Question: I want to have 2 views displayed on the screen - one would be a camera preview, on the top, while other one would show an image or a google map - and live on the bottom of the screen.
I want to have a gradient-like transition between them though - so there's no rough edge between them. Is that possible to have such an effect?
Edit:
The effect I'd like to achieve should look like this (top part comes from the camera preview, while bottom part should be a map...):

On the iOS I got similar effect with CameraOverlay showing the map and setting the layer masp to the gradient:
'''
CAGradientLayer *gradient = [CAGradientLayer layer];
gradient.frame = self.map.bounds;
gradient.colors = [NSArray arrayWithObjects:(id)[[UIColor colorWithWhite: 1.0 alpha: 0.0] CGColor], (id)[[UIColor colorWithWhite: 1.0 alpha: 1.0] CGColor], nil];
gradient.startPoint = CGPointMake(0.5f, 0.0f);
gradient.endPoint = CGPointMake(0.5f, 0.5f);
self.map.layer.mask = gradient;
'''
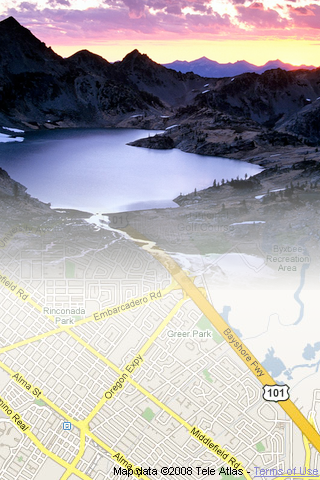
Answer: This possible, but perhaps a bit complicated. To keep it simple, I've put the core code for achieving this in the answer. As has been noted, you need two views to do this, one "on top of" the other. The "lower" one should be a SurfaceView, driven by the maps API. The "higher" one should show the camera image faded out over it.
EDIT: As mr_archano points out, the API is (now) defined such that without a SurfaceView the camera wont send out preview data. Ho hum, such is the nature of progress, However, this is also surmountable.
The code presents:
- - -
The core code therefore gives "camera preview" over "camera preview", and the upper picture has been intentionally distorted so it's clearly visible fully at the top, fading in the middle and gone at the bottom.
May I suggest that the best way to use this code is to implement these first four steps on their own and see it working, then add the two final steps and see that working, before then inserting the key concepts into another, doubtless larger and more complex, piece of code.
First Four steps:
1. Create a custom view for display to top, camera, view. This class renders a bitmap over whatever is underneath it. The alpha value in each pixel in the bitmap will determine how much of the lower view is let through. public class CameraOverlayView extends View {
private Paint paint;
private Size incomingSize;
private Bitmap bitmap = null;
public CameraOverlayView(Context context) {
super(context);
init();
}
public CameraOverlayView(Context context, AttributeSet attrs) {
super(context, attrs);
init();
}
private void init() {
paint = new Paint();
paint.setStyle(Style.FILL_AND_STROKE);
paint.setColor(0xffffffff);
paint.setTextSize((float) 20.0);
}
@Override
protected void onDraw(Canvas canvas) {
super.onDraw(canvas);
int width = canvas.getWidth();
int height = canvas.getHeight();
canvas.drawBitmap(bitmap, 0.0f, 0.0f, paint);
}
}
2. Put three views in a frame with them all set tofill_parent in both directions. The first one will be "underneath" (the SurfaceView so the the camera preview works). The second one "in the middle" (the surface view for Maps or whatever). The third "on top" (the view for the faded camera image). <SurfaceView
android:id="@+id/beneathSurfaceView"
android:layout_width="fill_parent"
android:layout_height="fill_parent" />
<SurfaceView
android:id="@+id/middleSurfaceView"
android:layout_width="fill_parent"
android:layout_height="fill_parent" />
<com.blah.blah.blah.CameraOverlayView
android:id="@+id/aboveCameraView"
android:layout_width="fill_parent"
android:layout_height="fill_parent" />
3. A stripped down main Activity which will set up the camera, and send the automatic preview image to the (bottom) SurfaceView and the preview image data to a processing routine. It sets a callback to catch the preview data. These two run in parallel. public class CameraOverlay extends Activity implements SurfaceHolder.Callback2 {
private SurfaceView backSV;
private CameraOverlayView cameraV;
private SurfaceHolder cameraH;
private Camera camera=null;
private Camera.PreviewCallback cameraCPCB;
@Override
protected void onCreate(Bundle savedInstanceState) {
super.onCreate(savedInstanceState);
setContentView(R.layout.camera_overlay);
// Get the two views
backSV = (SurfaceView) findViewById(R.id.beneathSurfaceView);
cameraV = (CameraOverlayView) findViewById(R.id.aboveCameraView);
// BACK: Putting the camera on the back SV (replace with whatever is driving that SV)
cameraH = backSV.getHolder();
cameraH.addCallback(this);
// FRONT: For getting the data from the camera (for the front view)
cameraCPCB = new Camera.PreviewCallback () {
@Override
public void onPreviewFrame(byte[] data, Camera camera) {
cameraV.acceptCameraData(data, camera);
}
};
}
// Making the camera run and stop with state changes
@Override
public void onResume() {
super.onResume();
camera = Camera.open();
camera.startPreview();
}
@Override
public void onPause() {
super.onPause();
camera.setPreviewCallback(null);
camera.stopPreview();
camera.release();
camera=null;
}
private void cameraImageToViewOn() {
// FRONT
cameraV.setIncomingSize(camera.getParameters().getPreviewSize());
camera.setPreviewCallback(cameraCPCB);
}
private void cameraImageToViewOff() {
// FRONT
camera.setPreviewCallback(null);
}
// The callbacks which mean that the Camera does stuff ...
@Override
public void surfaceChanged(SurfaceHolder holder, int format, int width, int height) {
// If your preview can change or rotate, take care of those events here.
// Make sure to stop the preview before resizing or reformatting it.
if (holder == null) return;
// stop preview before making changes
try {
cameraImageToViewOff(); // FRONT
camera.stopPreview();
} catch (Exception e){
// ignore: tried to stop a non-existent preview
}
// set preview size and make any resize, rotate or reformatting changes here
// start preview with new settings
try {
camera.setPreviewDisplay(holder); //BACK
camera.startPreview();
cameraImageToViewOn(); // FRONT
} catch (Exception e){
}
}
@Override
public void surfaceCreated(SurfaceHolder holder) {
try {
camera.setPreviewDisplay(holder); //BACK
camera.startPreview();
cameraImageToViewOn(); // FRONT
} catch (IOException e) {
}
}
@Override
public void surfaceDestroyed(SurfaceHolder holder) {
}
@Override
public void surfaceRedrawNeeded(SurfaceHolder holder) {
}
}
Some things are missing: Ensuring that the camera image is the right orientation Ensuring that the camera preview image is the optimal size
4. Now, add two functions to the View created in step one. The first ensures that the View knows the size of the incoming image data. The second receives the preview image data, turns it into a bitmap, distorting it along the way both for visibility and to demonstrate the alpha fade. public void setIncomingSize(Size size) {
incomingSize = size;
if (bitmap != null) bitmap.recycle();
bitmap = Bitmap.createBitmap(size.width, size.height, Bitmap.Config.ARGB_8888);
}
public void acceptCameraData(byte[] data, Camera camera) {
int width = incomingSize.width;
int height = incomingSize.height;
// the bitmap we want to fill with the image
int numPixels = width*height;
// the buffer we fill up which we then fill the bitmap with
IntBuffer intBuffer = IntBuffer.allocate(width*height);
// If you're reusing a buffer, next line imperative to refill from the start, - if not good practice
intBuffer.position(0);
// Get each pixel, one at a time
int Y;
int xby2, yby2;
int R, G, B, alpha;
float U, V, Yf;
for (int y = 0; y < height; y++) {
// Set the transparency based on how far down the image we are:
if (y<200) alpha = 255; // This image only at the top
else if (y<455) alpha = 455-y; // Fade over the next 255 lines
else alpha = 0; // nothing after that
// For speed's sake, you should probably break out of this loop once alpha is zero ...
for (int x = 0; x < width; x++) {
// Get the Y value, stored in the first block of data
// The logical "AND 0xff" is needed to deal with the signed issue
Y = data[y*width + x] & 0xff;
// Get U and V values, stored after Y values, one per 2x2 block
// of pixels, interleaved. Prepare them as floats with correct range
// ready for calculation later.
xby2 = x/2;
yby2 = y/2;
U = (float)(data[numPixels + 2*xby2 + yby2*width] & 0xff) - 128.0f;
V = (float)(data[numPixels + 2*xby2 + 1 + yby2*width] & 0xff) - 128.0f;
// Do the YUV -> RGB conversion
Yf = 1.164f*((float)Y) - 16.0f;
R = (int)(Yf + 1.596f*V);
G = 2*(int)(Yf - 0.813f*V - 0.391f*U); // Distorted to show effect
B = (int)(Yf + 2.018f*U);
// Clip rgb values to 0-255
R = R < 0 ? 0 : R > 255 ? 255 : R;
G = G < 0 ? 0 : G > 255 ? 255 : G;
B = B < 0 ? 0 : B > 255 ? 255 : B;
// Put that pixel in the buffer
intBuffer.put(Color.argb(alpha, R, G, B));
}
}
// Get buffer ready to be read
intBuffer.flip();
// Push the pixel information from the buffer onto the bitmap.
bitmap.copyPixelsFromBuffer(intBuffer);
this.invalidate();
}
Notes on the second routine: It assumes incoming camera format NV21. Others may be available, this one is guaranteed to be there, even if it is a pain. See Converting YUV->RGB(Image processing)->YUV during onPreviewFrame in android?. It could probably be done faster, or better, with more recent versions of Android and some code optimisation.
That code shows the basic idea. To then step to the next phase:
1. Set the camera Surface view to be sufficiently small to hide behind the non-faded section of the top View. ie, change android:layout_height for it to, say, 60dp.
2. Set the middle SurfaceView to receive the map information.